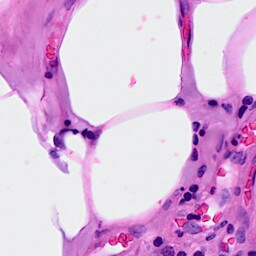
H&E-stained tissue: Breast